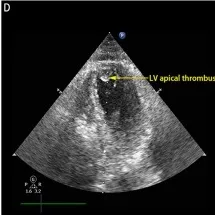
(D) Index echocardiogram revealing left ventricular (LV) apical thrombus.
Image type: radiology (ultrasound)